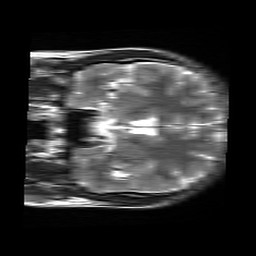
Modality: T2w
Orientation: coronal
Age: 21
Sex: male
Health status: healthy
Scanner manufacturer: siemens
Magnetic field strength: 3 T
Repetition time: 4.01 s
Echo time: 0.116 s